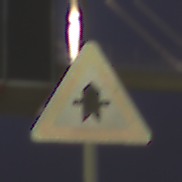
Verkehrszeichen: Vorfahrt
Umgebung: Outdoor, Urban
Tageszeit: Night
Wetter: PartlyCloudy
Licht: Artificial
Jahreszeit: NotSpecified
Kontrast: HighContrast